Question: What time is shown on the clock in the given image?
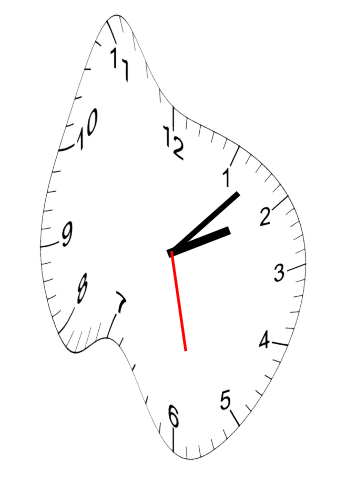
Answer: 02:07:28